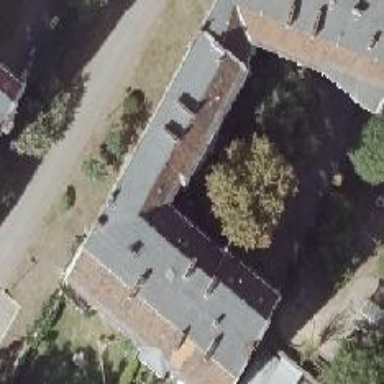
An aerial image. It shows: Apartment building with double saltbox roof shape.